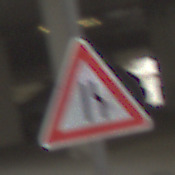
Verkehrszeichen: EinseitigVerengteFahrbahnRechts
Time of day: Midday
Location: Roofed (Urban)
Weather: Overcast
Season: NotSpecified
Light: Artificial